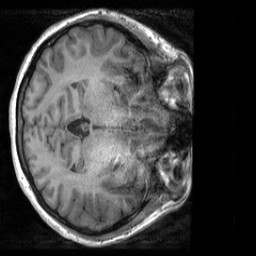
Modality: T1w
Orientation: axial
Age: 20
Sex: female
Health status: healthy
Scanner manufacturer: siemens
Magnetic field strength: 3 T
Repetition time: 2 s
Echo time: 0.00232 s